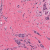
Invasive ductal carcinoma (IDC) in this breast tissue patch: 1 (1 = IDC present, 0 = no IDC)